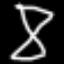
Label: hourglass